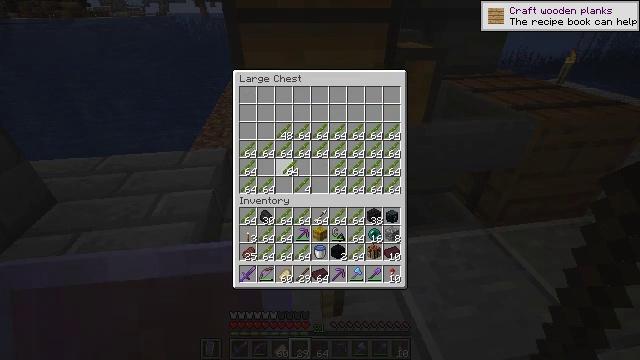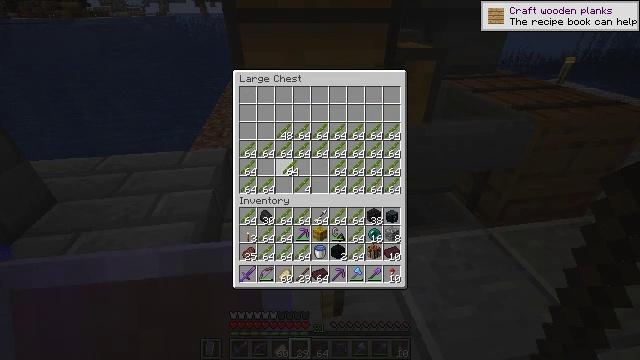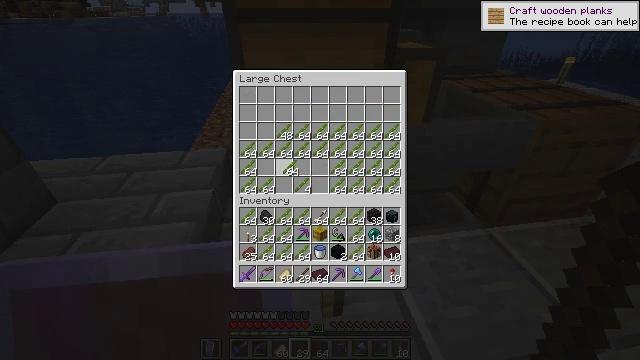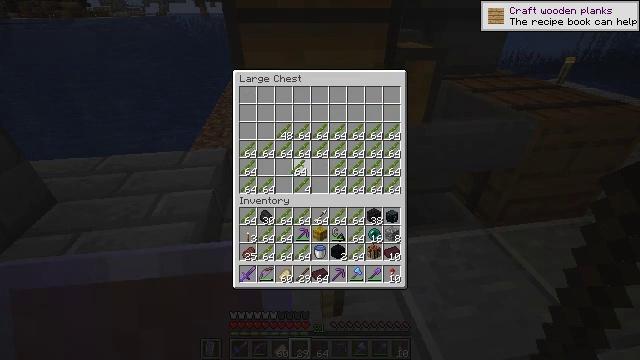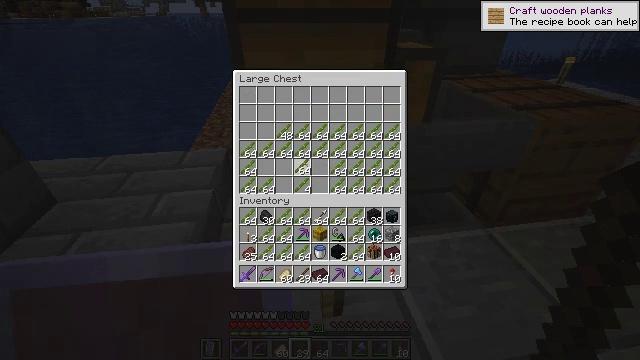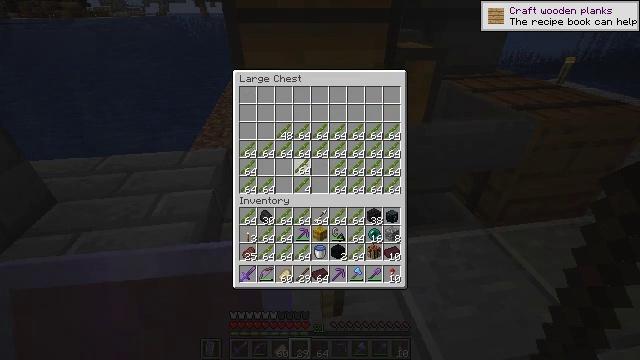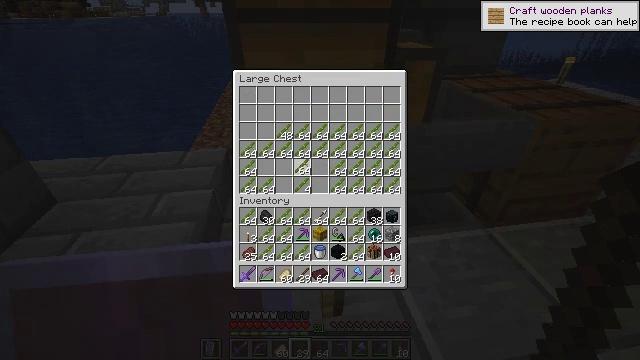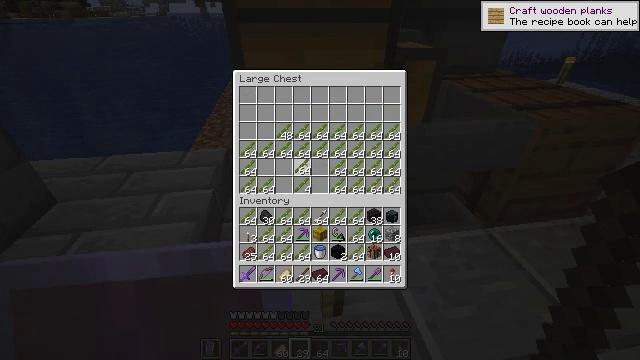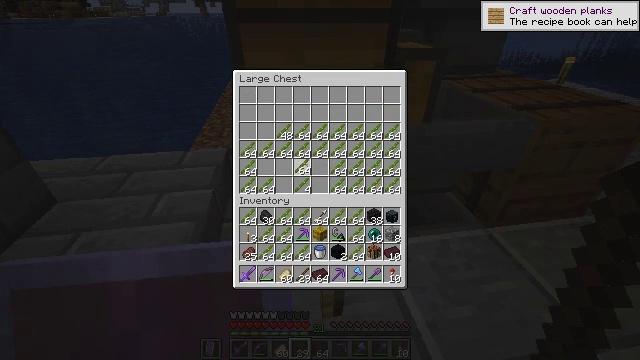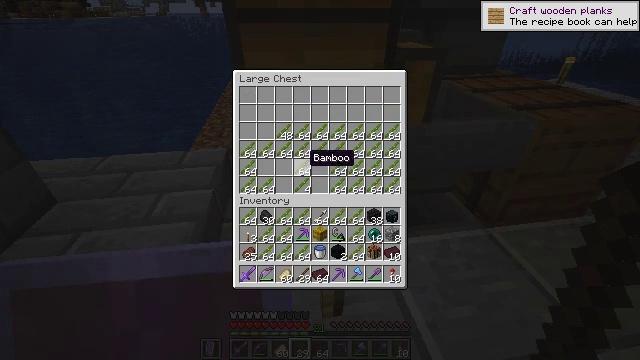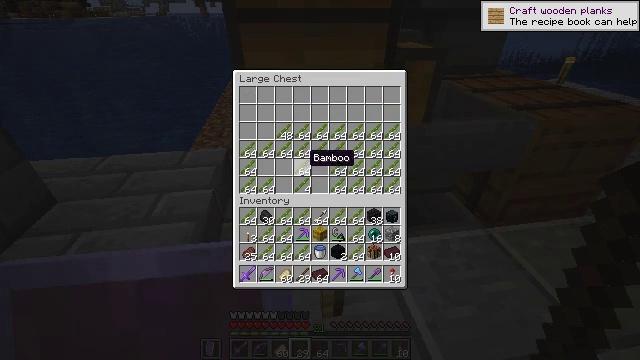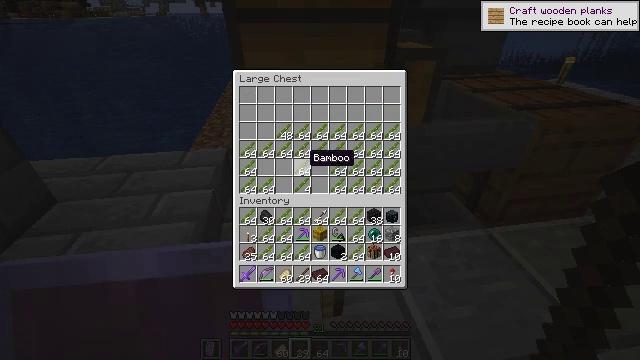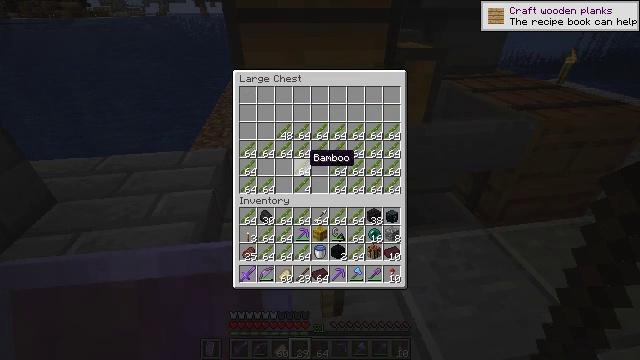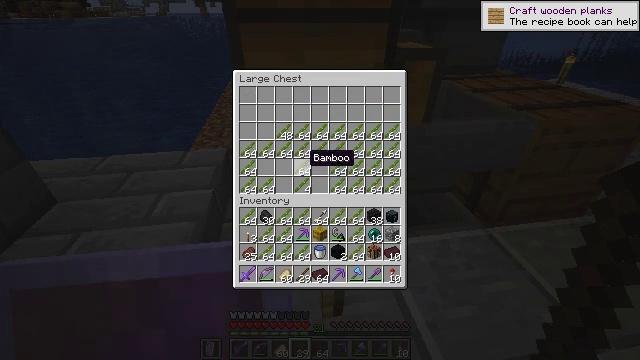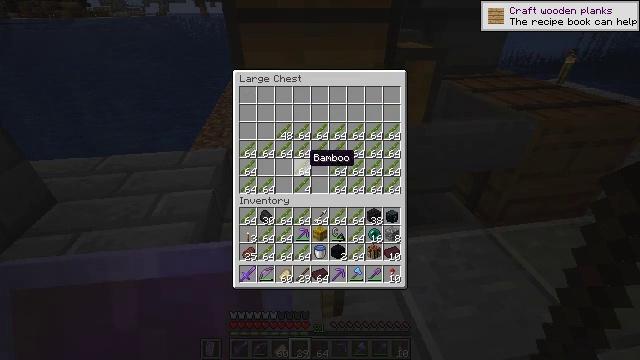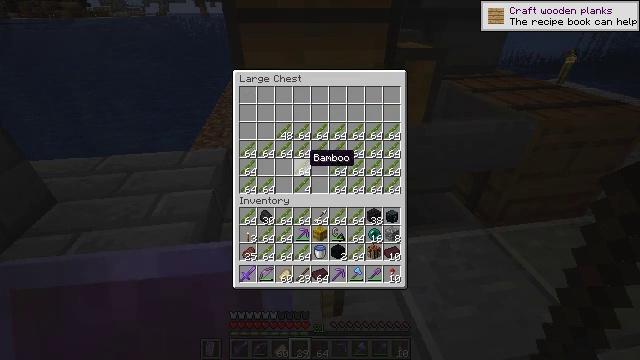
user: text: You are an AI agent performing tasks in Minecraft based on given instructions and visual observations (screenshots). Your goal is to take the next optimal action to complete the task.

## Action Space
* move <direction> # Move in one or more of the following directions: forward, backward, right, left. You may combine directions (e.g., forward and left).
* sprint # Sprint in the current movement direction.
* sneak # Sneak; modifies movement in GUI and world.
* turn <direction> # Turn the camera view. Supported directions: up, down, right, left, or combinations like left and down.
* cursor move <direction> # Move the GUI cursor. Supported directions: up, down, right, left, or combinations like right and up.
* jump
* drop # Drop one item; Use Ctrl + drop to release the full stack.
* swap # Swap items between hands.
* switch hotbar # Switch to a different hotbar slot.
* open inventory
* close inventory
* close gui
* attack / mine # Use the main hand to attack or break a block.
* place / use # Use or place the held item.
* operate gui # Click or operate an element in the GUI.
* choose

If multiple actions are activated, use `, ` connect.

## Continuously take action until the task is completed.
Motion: motion action
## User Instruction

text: Craft nether bricks from netherrack using a furnace.
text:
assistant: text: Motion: sneak
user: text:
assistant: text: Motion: sneak
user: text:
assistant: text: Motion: sneak, turn right
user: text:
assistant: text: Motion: sneak
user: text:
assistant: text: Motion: sneak
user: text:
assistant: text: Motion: no_op
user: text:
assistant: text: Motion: attack / mine
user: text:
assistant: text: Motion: attack / mine
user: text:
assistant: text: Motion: no_op
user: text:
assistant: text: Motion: no_op
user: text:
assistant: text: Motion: no_op
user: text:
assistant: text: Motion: no_op
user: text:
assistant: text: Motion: no_op
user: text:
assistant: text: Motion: no_op
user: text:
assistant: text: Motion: no_op
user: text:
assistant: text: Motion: no_op
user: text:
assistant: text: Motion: no_op
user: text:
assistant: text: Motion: no_op
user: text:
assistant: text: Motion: no_op
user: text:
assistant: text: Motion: no_op
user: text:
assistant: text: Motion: no_op
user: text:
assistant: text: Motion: turn left and up
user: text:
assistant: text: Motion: turn left and up
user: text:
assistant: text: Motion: turn up
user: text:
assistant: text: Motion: no_op
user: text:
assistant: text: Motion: no_op
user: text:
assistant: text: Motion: use / place
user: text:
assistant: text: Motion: use / place
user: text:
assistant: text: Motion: use / place
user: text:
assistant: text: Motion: no_op